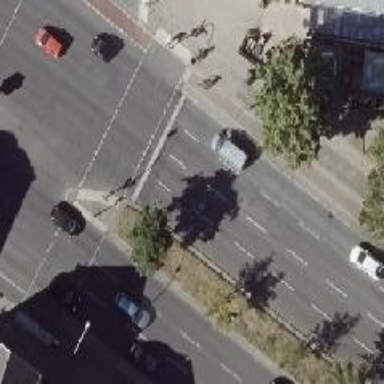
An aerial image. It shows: Road with traffic signals.